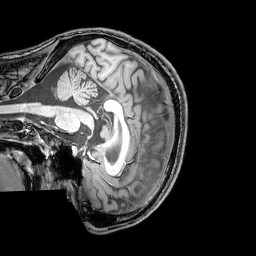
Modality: T1w
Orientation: sagittal
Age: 24
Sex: male
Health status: healthy
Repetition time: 0.081 s
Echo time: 0.037 s